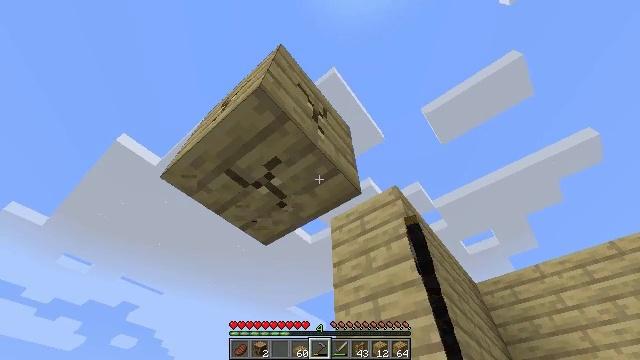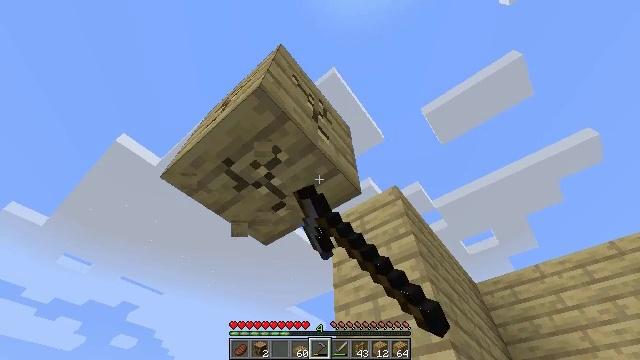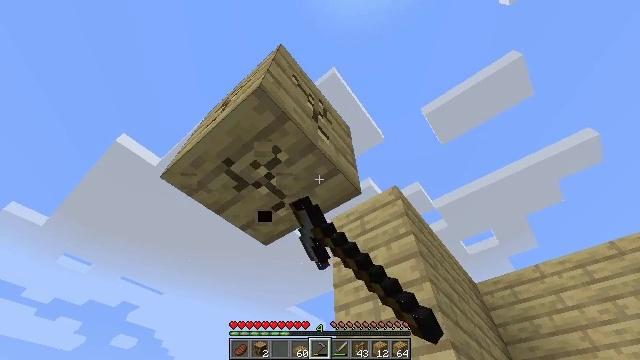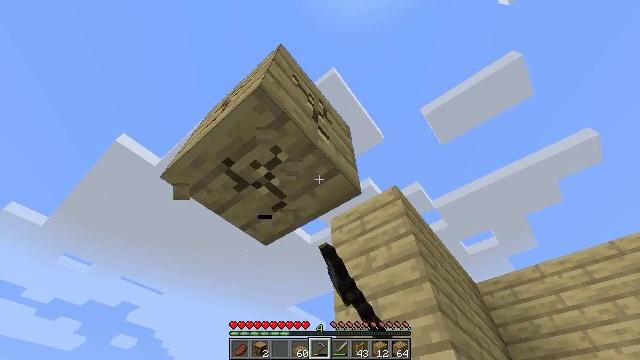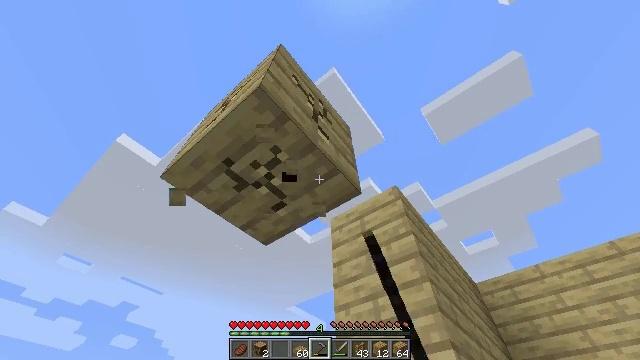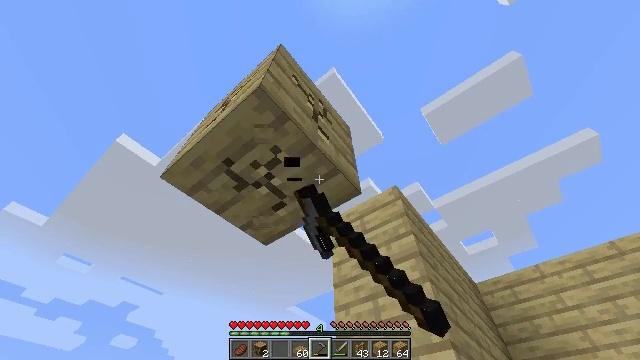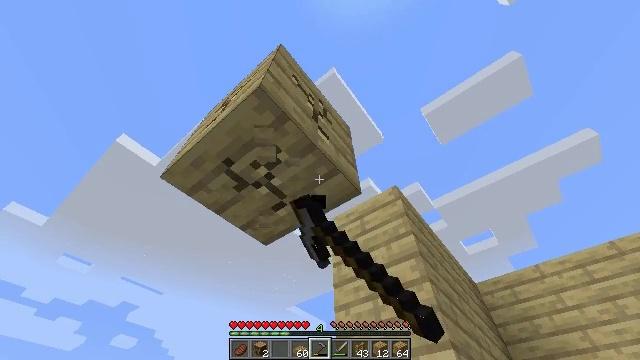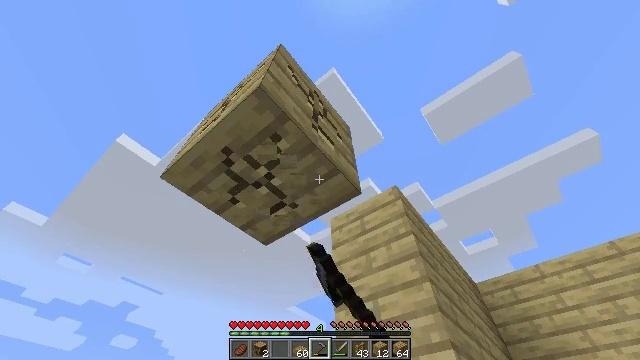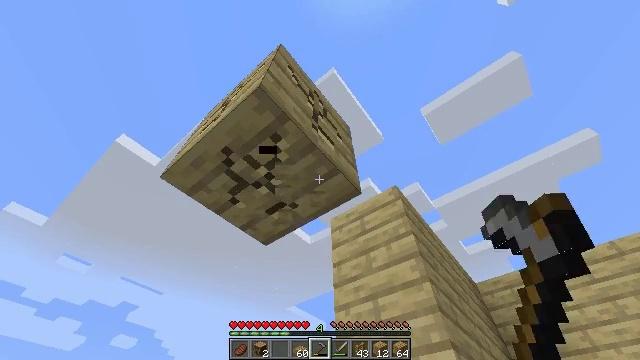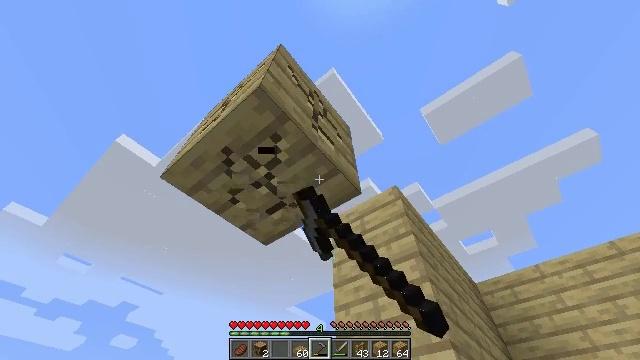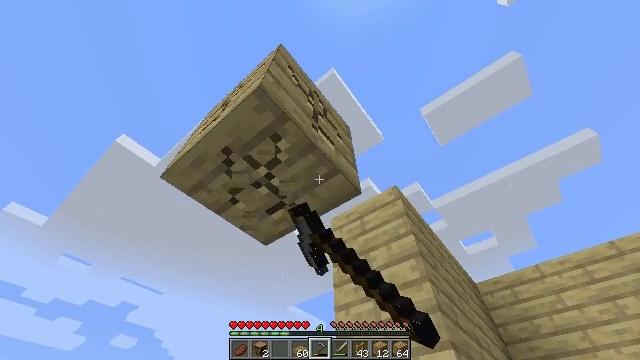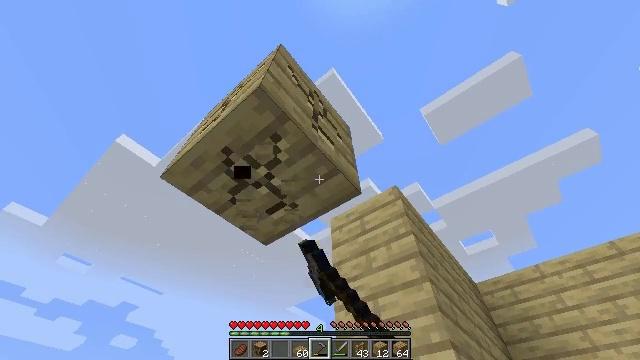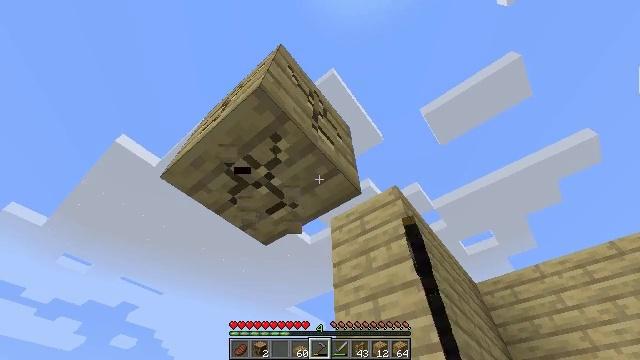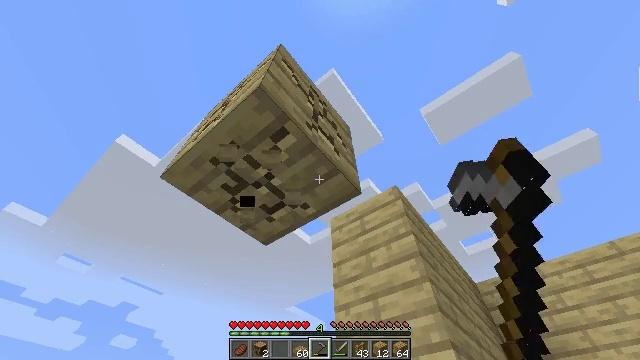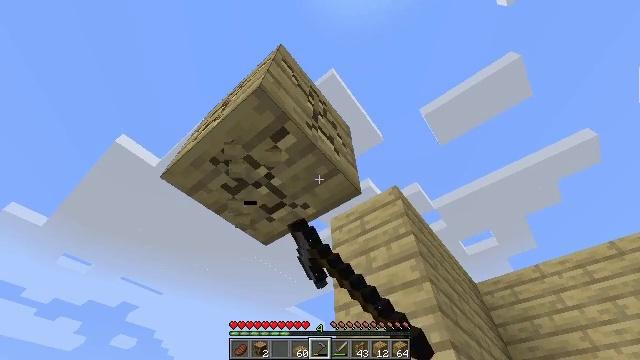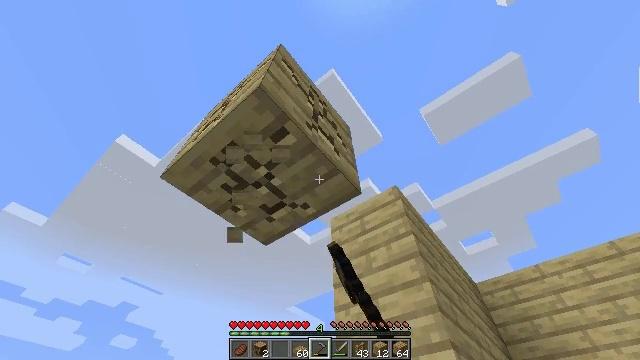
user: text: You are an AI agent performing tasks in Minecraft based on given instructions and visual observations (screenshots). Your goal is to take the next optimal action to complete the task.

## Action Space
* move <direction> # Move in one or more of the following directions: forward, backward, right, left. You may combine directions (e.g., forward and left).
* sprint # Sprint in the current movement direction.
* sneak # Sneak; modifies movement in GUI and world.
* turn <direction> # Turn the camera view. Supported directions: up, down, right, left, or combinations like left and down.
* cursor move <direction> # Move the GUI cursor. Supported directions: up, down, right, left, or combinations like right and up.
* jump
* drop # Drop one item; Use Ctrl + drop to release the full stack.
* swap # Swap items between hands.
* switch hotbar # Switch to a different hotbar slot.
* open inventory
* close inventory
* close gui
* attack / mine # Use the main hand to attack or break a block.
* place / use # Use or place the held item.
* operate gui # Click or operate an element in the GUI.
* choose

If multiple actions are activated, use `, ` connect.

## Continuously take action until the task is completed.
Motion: motion action
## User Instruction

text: Attack the birch planks to recycle them.
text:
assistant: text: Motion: attack / mine
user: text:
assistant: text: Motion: attack / mine
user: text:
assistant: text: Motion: attack / mine
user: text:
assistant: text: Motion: attack / mine
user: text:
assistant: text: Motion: attack / mine
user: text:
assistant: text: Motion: attack / mine
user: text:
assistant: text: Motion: attack / mine
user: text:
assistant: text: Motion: attack / mine
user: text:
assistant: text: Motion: attack / mine
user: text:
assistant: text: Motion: attack / mine
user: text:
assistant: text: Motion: attack / mine
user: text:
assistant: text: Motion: attack / mine
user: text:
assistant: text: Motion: attack / mine
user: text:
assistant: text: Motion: attack / mine
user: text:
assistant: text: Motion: attack / mine
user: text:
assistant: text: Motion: attack / mine
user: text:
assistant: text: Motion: attack / mine
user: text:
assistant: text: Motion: attack / mine
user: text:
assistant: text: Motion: attack / mine
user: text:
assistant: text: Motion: attack / mine
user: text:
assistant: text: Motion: attack / mine
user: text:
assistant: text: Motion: attack / mine
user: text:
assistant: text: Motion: attack / mine
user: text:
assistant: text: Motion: attack / mine
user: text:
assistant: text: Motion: attack / mine
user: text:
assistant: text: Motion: attack / mine
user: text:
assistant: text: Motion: attack / mine
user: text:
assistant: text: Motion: attack / mine
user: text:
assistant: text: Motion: attack / mine
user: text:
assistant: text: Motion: attack / mine